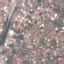
Land use / land cover class: Residential